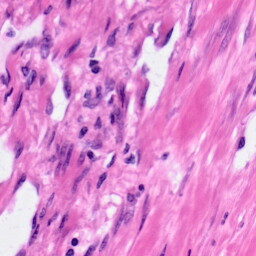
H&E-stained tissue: Pancreatic